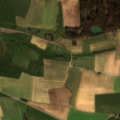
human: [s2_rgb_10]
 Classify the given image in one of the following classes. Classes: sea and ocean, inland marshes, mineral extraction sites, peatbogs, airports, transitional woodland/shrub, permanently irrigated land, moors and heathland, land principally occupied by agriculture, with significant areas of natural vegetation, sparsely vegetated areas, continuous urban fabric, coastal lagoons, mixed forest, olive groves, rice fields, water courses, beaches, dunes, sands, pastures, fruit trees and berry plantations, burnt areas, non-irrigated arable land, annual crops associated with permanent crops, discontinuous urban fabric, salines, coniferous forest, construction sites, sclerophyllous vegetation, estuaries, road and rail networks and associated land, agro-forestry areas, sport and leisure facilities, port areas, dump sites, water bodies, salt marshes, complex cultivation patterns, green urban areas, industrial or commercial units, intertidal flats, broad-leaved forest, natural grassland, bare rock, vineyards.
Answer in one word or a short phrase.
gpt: discontinuous urban fabric, non-irrigated arable land, pastures, complex cultivation patterns, broad-leaved forest